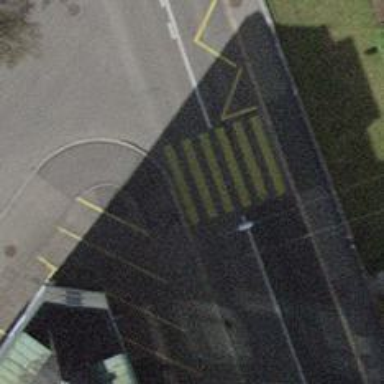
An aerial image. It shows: Uncontrolled zebra crossing with zebra markings.